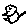
Label: bird